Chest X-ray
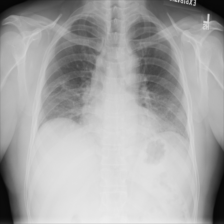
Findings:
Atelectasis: positive
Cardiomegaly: negative
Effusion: negative
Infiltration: negative
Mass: negative
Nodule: negative
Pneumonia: negative
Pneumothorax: positive
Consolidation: negative
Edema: negative
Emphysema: negative
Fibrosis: negative
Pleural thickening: negative
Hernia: negative